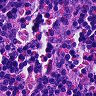
Metastatic tissue present: no